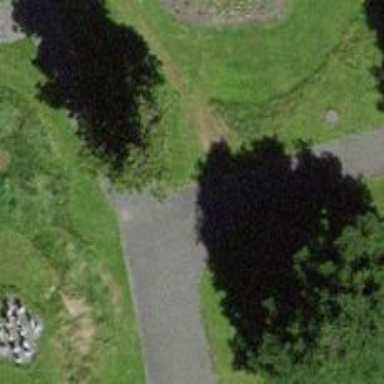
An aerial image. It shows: Paved path.